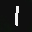
Label: 1